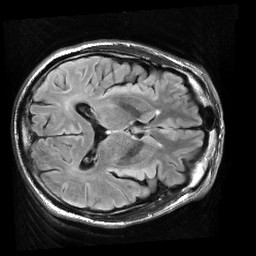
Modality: FLAIR
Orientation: axial
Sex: male
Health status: ill
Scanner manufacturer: siemens
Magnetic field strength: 3 T
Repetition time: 9.3 s
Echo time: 0.106 s